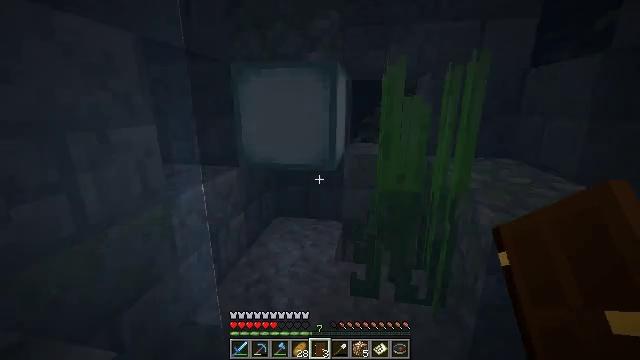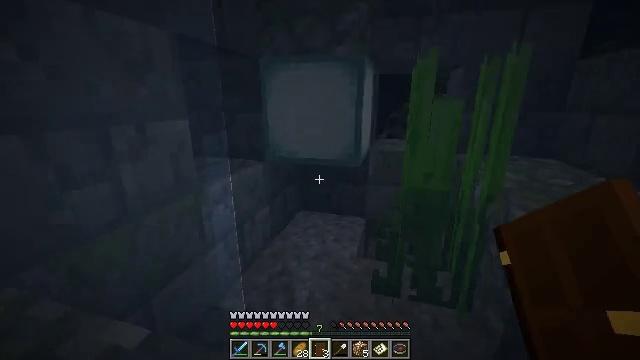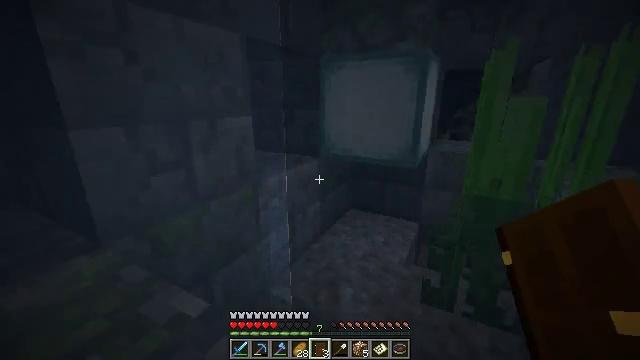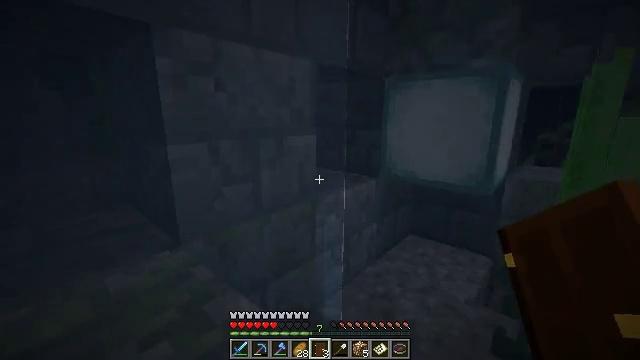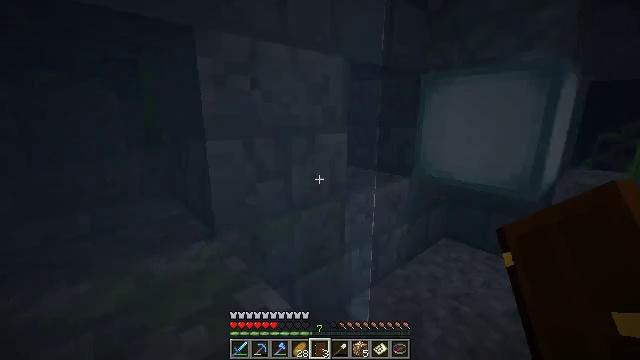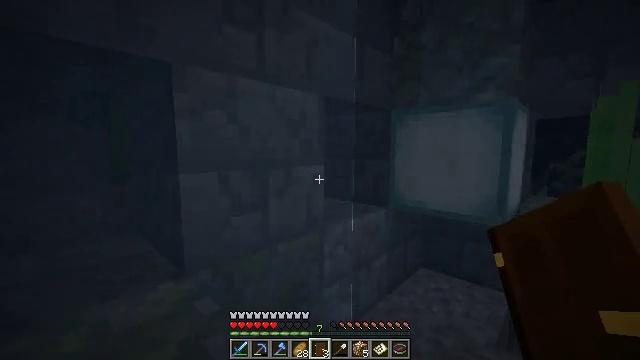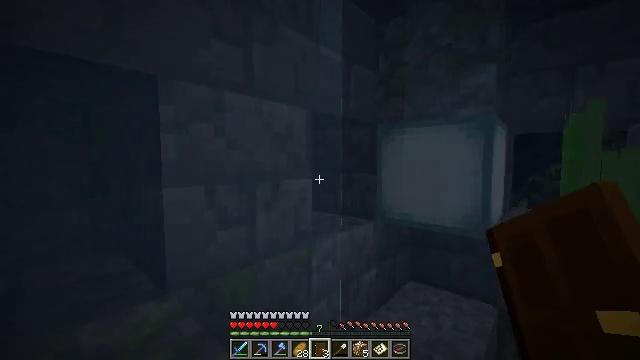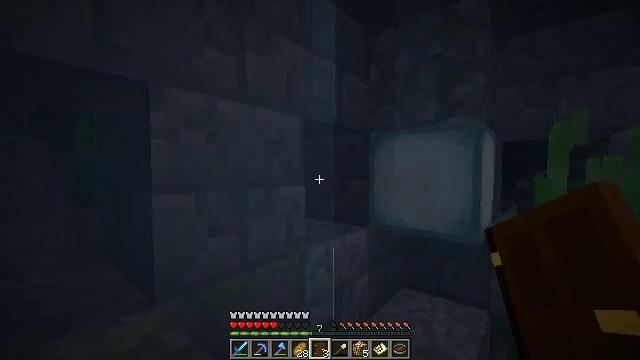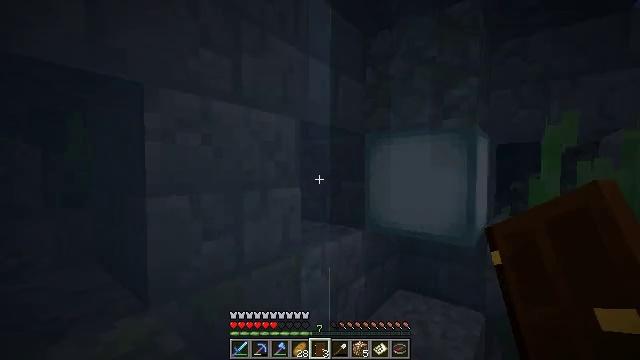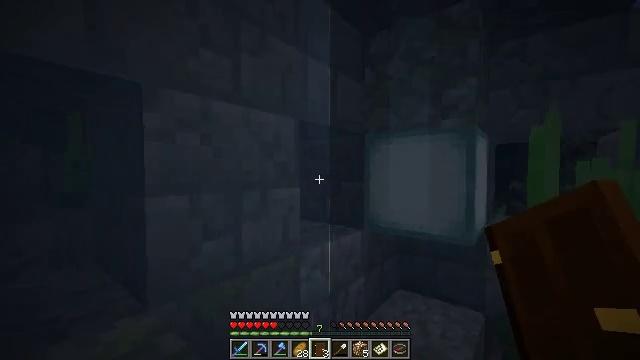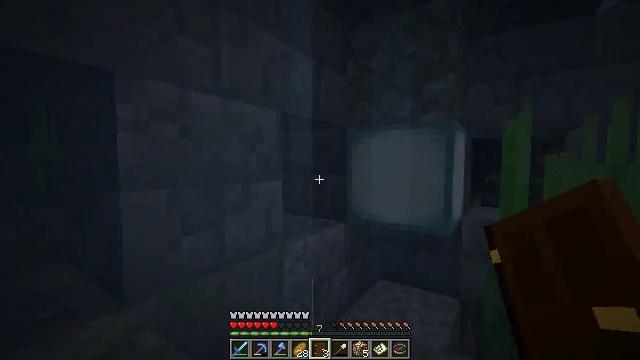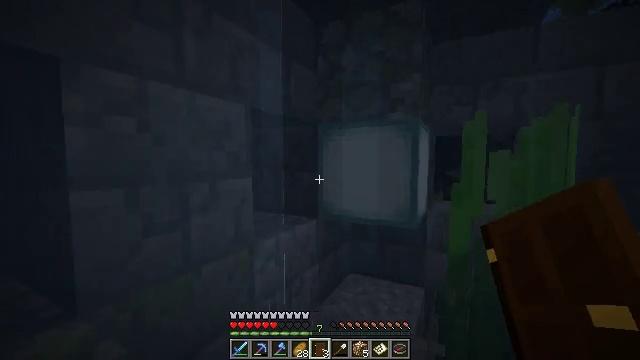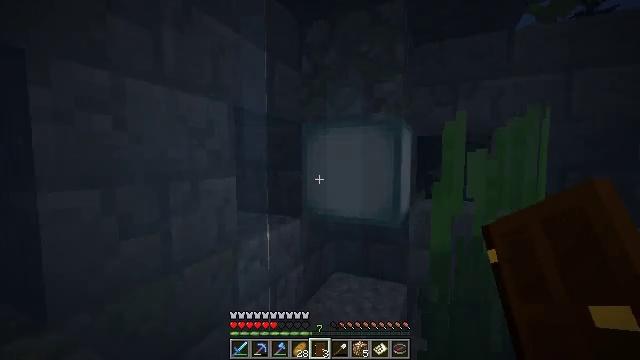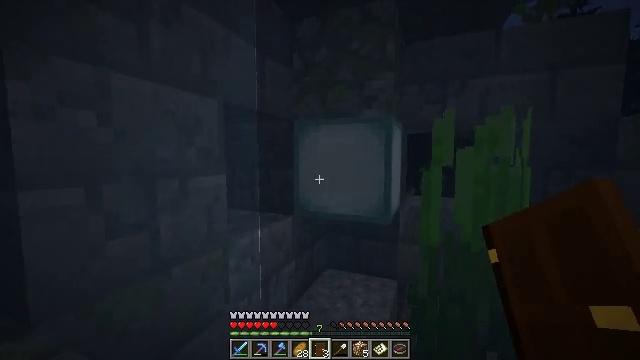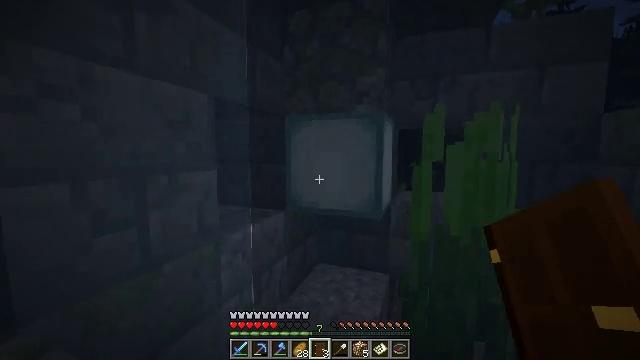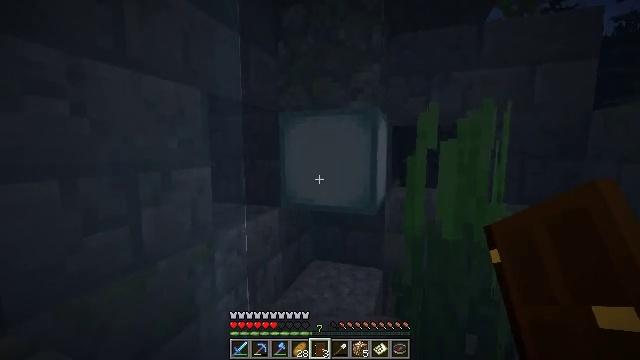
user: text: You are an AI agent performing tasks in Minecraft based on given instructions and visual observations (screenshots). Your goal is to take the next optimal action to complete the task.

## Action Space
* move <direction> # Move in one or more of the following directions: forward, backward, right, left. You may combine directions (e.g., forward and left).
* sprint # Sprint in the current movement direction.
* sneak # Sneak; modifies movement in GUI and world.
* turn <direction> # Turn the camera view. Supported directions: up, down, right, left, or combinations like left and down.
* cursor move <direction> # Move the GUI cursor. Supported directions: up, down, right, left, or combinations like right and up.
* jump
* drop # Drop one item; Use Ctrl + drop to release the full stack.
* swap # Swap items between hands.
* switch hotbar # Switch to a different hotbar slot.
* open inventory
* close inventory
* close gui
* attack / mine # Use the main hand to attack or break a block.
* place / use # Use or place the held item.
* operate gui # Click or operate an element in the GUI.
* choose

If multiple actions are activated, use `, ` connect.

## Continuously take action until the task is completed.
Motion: motion action
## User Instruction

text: Harvest the sea lantern from its structure.
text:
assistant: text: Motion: turn left and down
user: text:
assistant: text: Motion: turn left
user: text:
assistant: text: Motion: turn left and up
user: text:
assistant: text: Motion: turn left
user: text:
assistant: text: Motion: turn right and up
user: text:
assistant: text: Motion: turn right and up
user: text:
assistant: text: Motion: turn right and up
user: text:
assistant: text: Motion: no_op
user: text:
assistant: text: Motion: no_op
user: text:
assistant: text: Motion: turn right and down
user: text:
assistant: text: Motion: turn right
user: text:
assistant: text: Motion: turn right
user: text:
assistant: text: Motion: turn right
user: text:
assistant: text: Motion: turn right and down
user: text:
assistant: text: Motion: turn right
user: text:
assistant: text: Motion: turn right
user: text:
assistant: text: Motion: no_op
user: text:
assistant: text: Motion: no_op
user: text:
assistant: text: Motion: switch to hotbar 2
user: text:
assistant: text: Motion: switch to hotbar 2
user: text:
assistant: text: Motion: switch to hotbar 2
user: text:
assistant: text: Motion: no_op
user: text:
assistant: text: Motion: no_op
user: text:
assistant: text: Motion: no_op
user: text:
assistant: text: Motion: no_op
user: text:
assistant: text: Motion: no_op
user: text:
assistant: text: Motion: no_op
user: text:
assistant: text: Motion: no_op
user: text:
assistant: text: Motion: no_op
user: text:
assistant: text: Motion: no_op